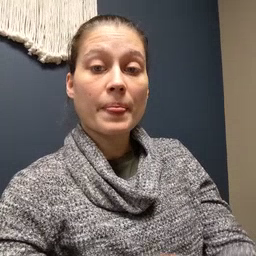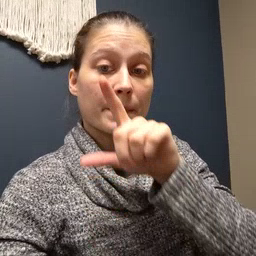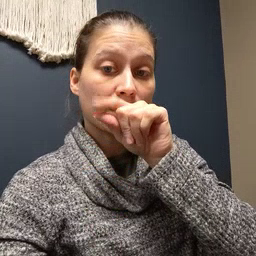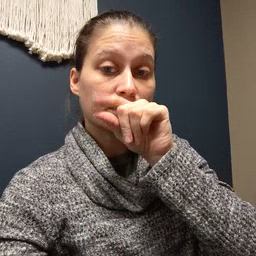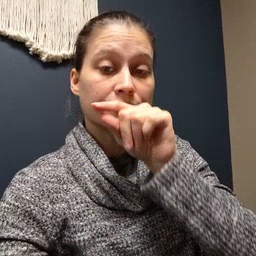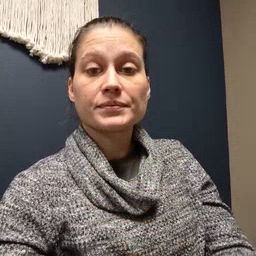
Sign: bird